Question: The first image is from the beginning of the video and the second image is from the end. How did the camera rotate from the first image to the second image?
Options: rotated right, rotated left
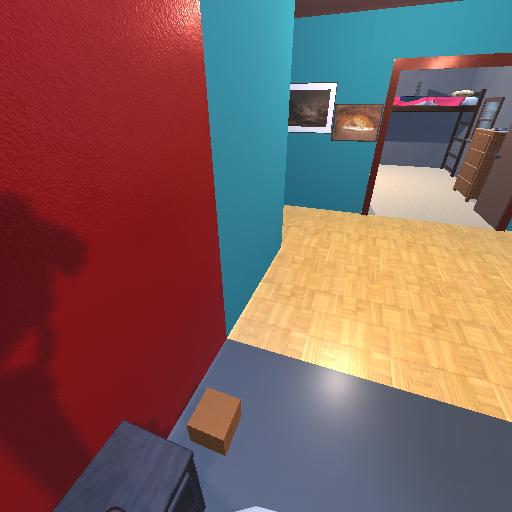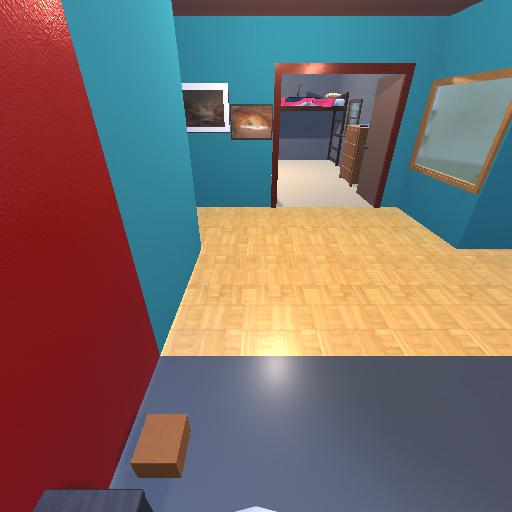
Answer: rotated right